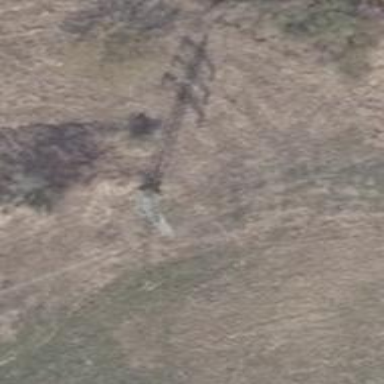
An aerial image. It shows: Power tower.